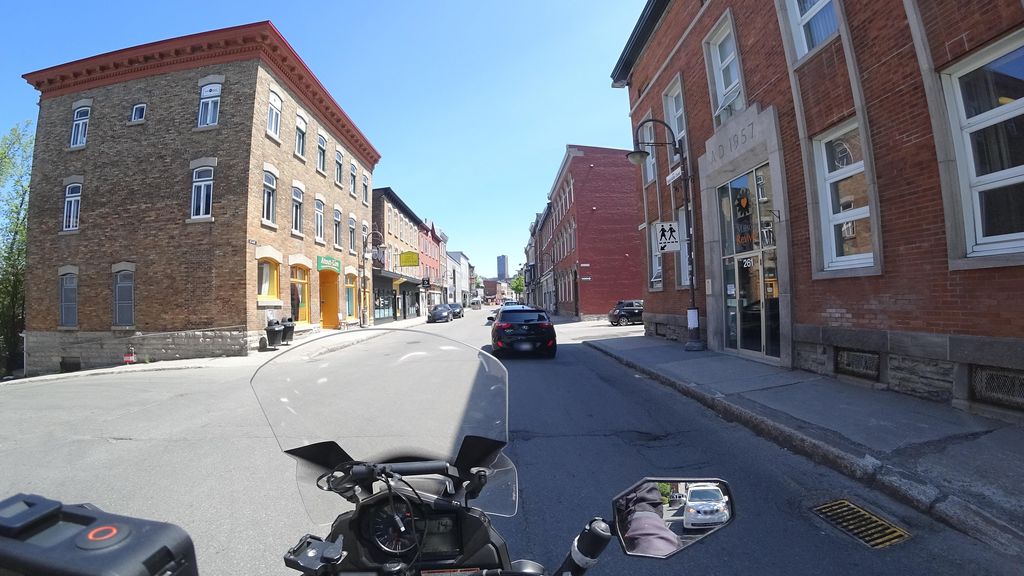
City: quebec_city